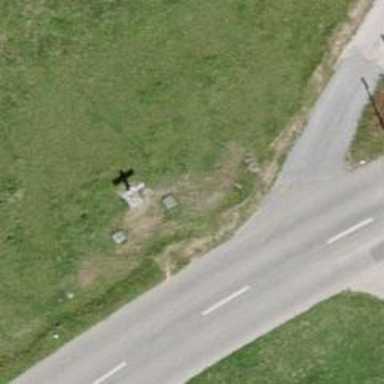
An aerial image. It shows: Wayside cross with historic significance.